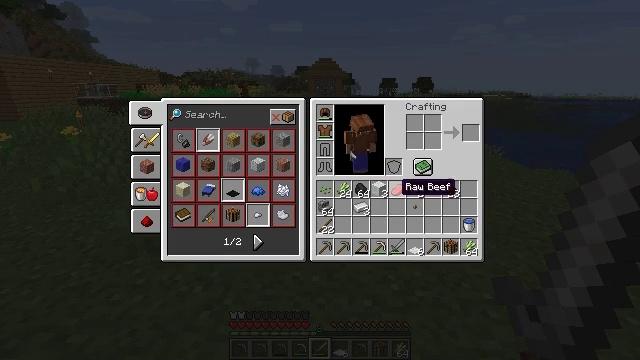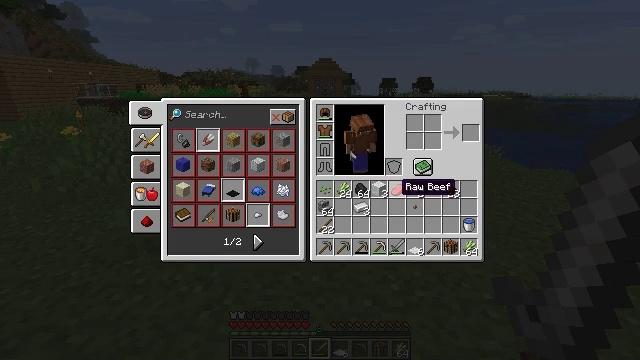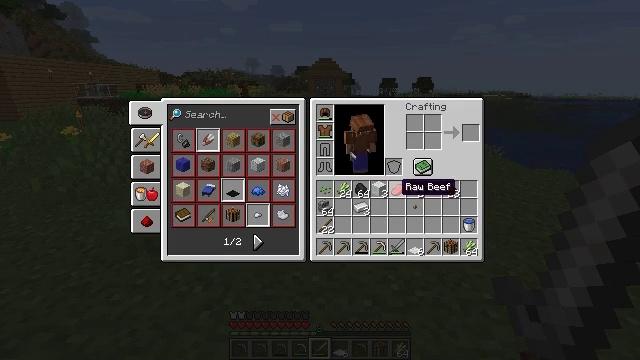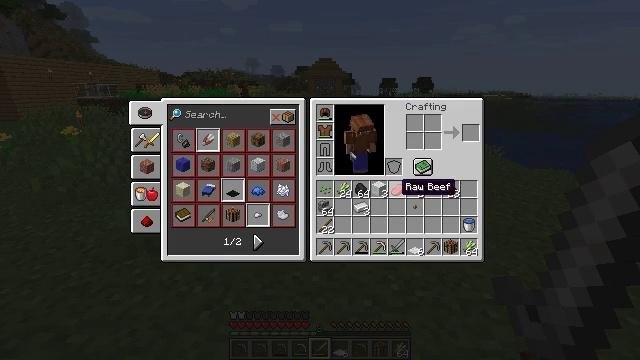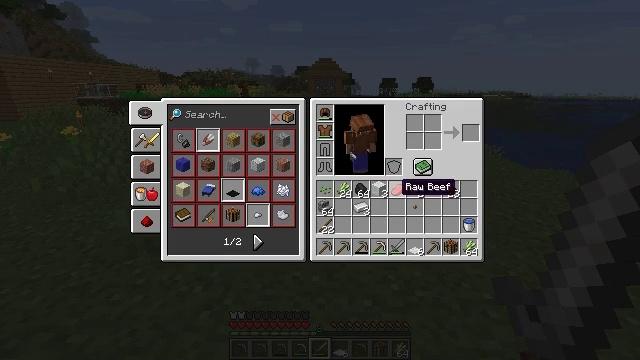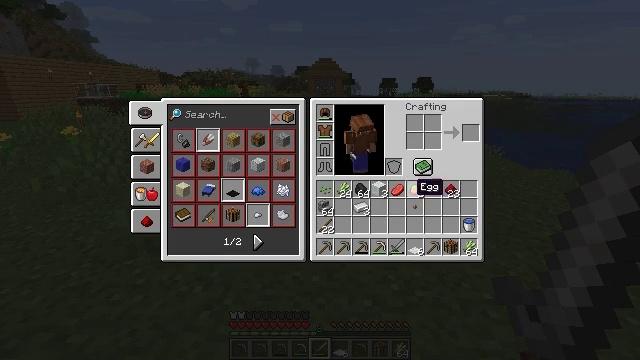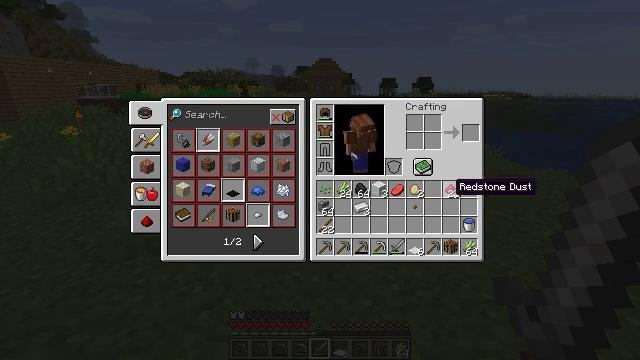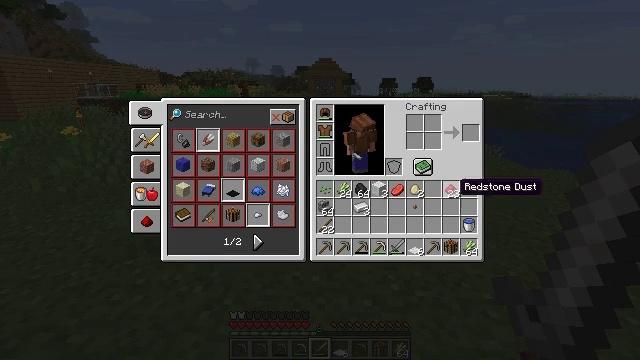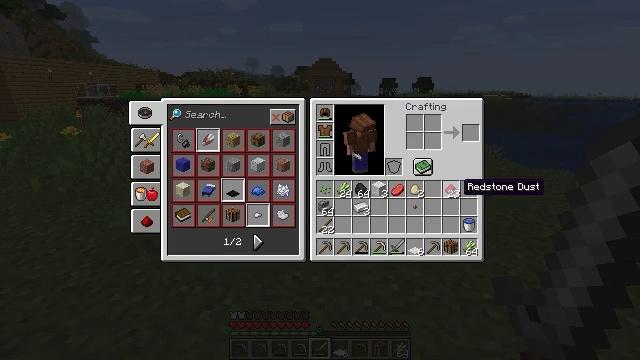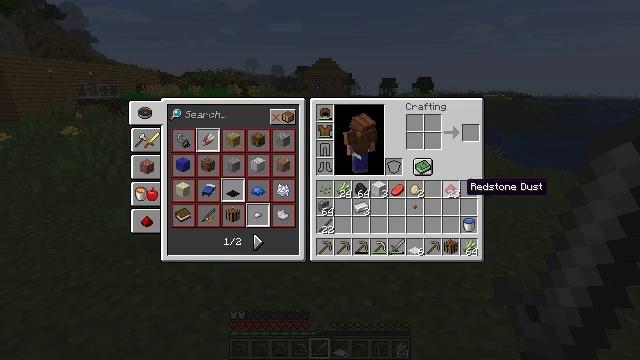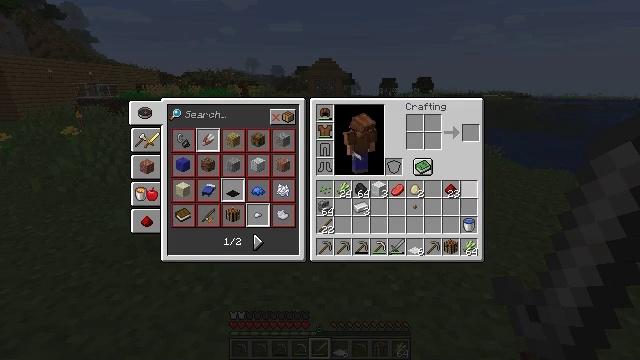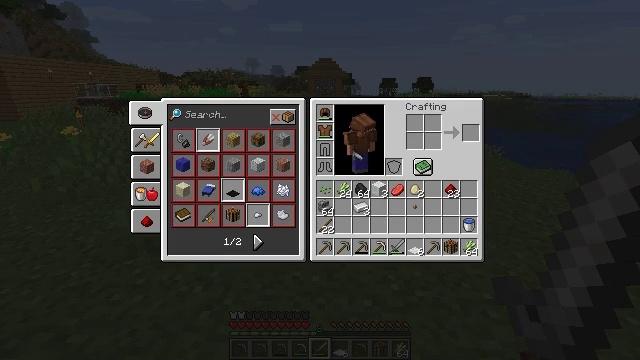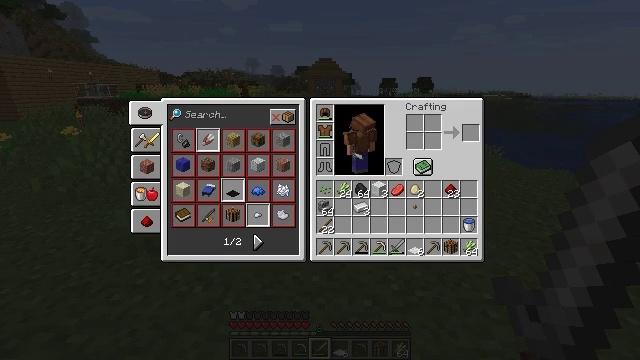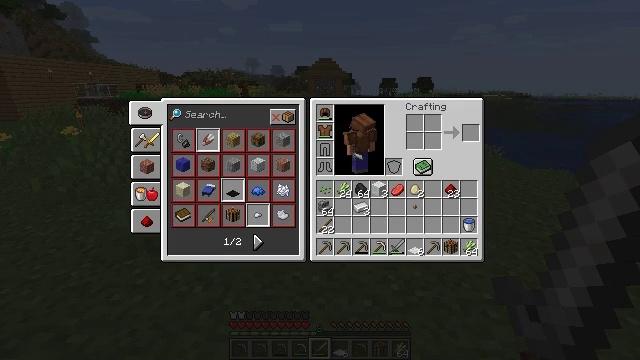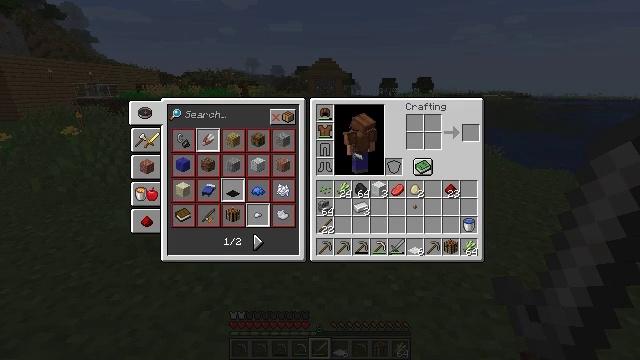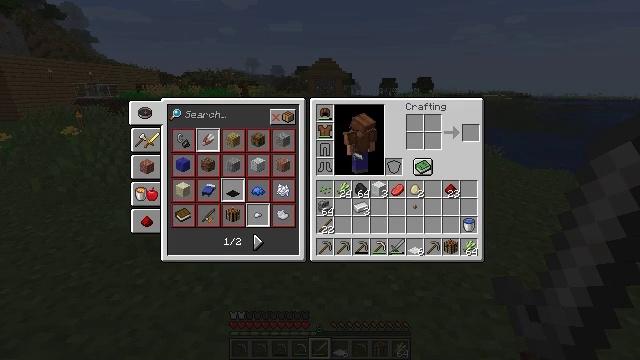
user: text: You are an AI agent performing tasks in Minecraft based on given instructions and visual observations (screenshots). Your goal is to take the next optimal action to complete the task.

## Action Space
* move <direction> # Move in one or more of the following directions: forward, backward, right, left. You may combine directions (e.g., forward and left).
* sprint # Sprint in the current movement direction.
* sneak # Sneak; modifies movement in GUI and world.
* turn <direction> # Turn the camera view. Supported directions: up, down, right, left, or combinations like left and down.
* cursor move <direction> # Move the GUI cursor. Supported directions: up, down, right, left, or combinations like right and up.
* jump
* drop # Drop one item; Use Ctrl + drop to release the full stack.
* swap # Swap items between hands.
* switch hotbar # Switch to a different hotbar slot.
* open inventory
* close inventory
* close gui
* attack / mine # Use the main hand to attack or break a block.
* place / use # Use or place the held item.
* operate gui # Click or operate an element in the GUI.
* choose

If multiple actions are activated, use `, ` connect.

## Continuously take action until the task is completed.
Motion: motion action
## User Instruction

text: Kill the chicken.
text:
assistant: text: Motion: no_op
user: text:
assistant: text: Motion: no_op
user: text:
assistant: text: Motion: no_op
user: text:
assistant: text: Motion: no_op
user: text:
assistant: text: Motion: cursor move right
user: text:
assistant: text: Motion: cursor move right
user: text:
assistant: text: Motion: no_op
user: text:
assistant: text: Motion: no_op
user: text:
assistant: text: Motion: no_op
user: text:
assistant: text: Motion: cursor move right
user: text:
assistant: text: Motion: cursor move right
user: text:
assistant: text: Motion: no_op
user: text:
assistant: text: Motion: no_op
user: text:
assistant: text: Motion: no_op
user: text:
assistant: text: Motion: no_op
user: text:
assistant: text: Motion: no_op
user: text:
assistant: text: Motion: no_op
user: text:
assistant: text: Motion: cursor move left
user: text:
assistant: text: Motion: no_op
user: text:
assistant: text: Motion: no_op
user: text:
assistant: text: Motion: no_op
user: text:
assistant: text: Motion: cursor move left
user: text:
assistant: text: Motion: cursor move left
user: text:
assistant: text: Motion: cursor move left
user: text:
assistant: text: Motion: no_op
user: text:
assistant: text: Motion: no_op
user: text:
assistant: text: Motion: no_op
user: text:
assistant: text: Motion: cursor move left
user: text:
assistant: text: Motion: no_op
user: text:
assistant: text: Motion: no_op